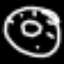
Label: donut